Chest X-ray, PA view. Patient: 37 years old, sex M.
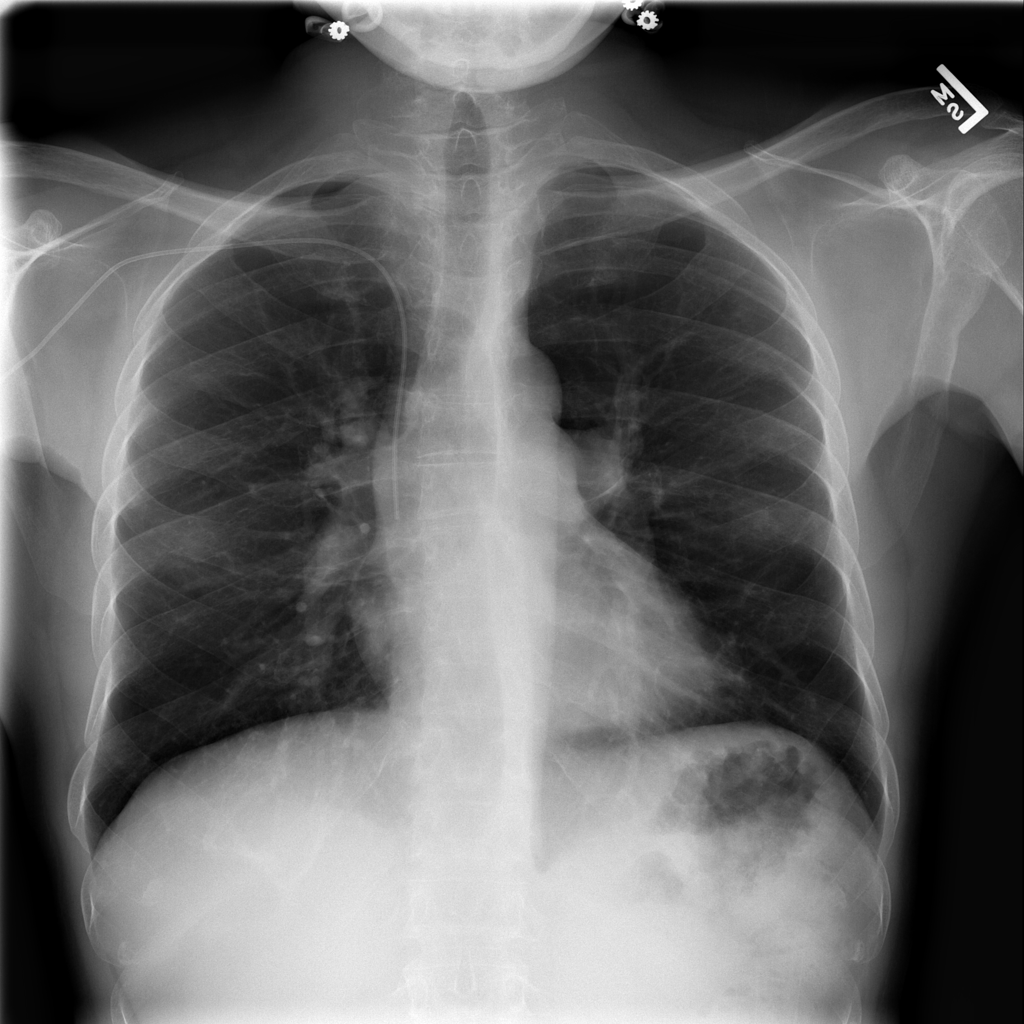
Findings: No Finding